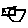
Label: square